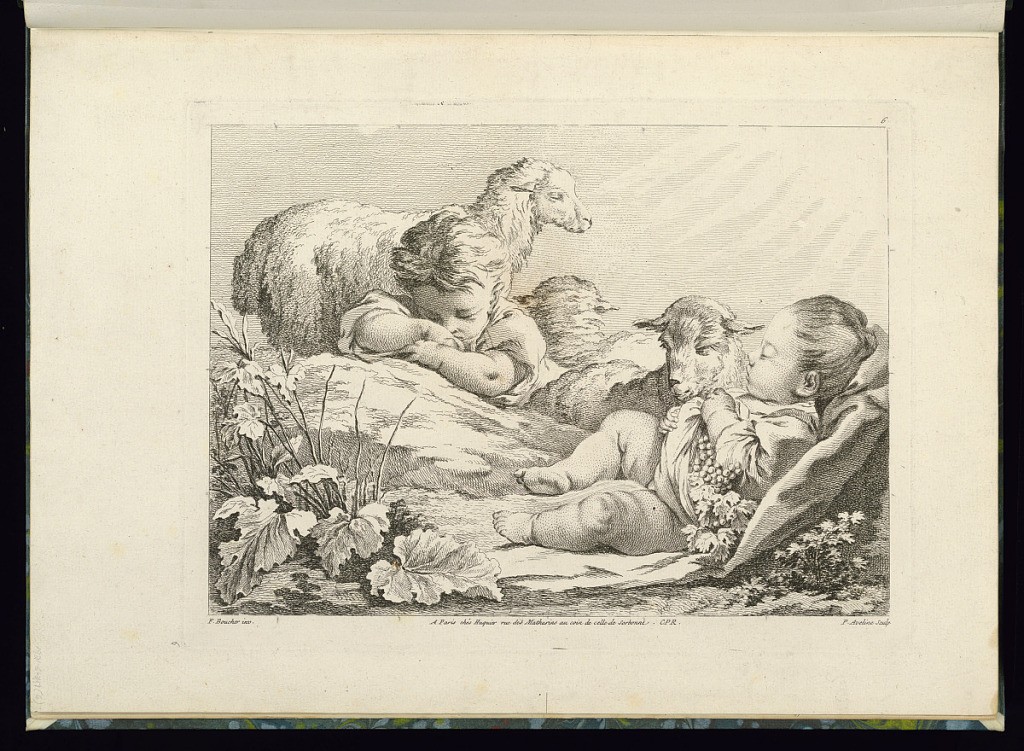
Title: Two Sleeping Children with Sheep
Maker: François Boucher, French, 1703–1770
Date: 1758–63
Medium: Etching and engraving on laid paper
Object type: Print
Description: A boy and a girl lay sleeping in a leafy landscape with three sheep behind them. A girl to the right, leans against a mound, with her skirt pulled up, holding grapes and vine leaves. The boy to the left, sleeps with his head in his arms leaning against a mound or rock. The plate is signed and numbered.